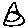
Label: triangle